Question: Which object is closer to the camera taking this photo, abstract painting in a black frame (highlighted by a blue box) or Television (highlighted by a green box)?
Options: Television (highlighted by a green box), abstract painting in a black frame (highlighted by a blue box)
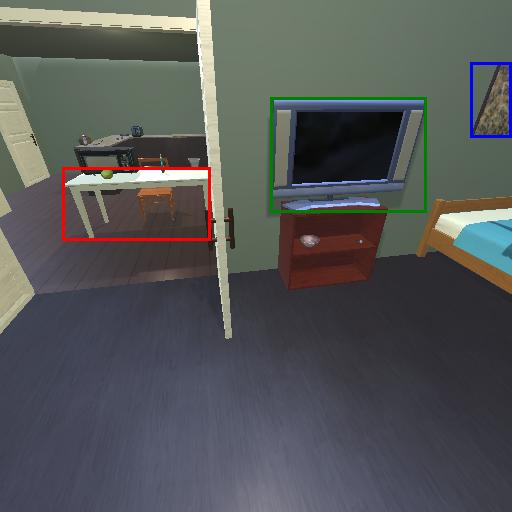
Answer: Television (highlighted by a green box)